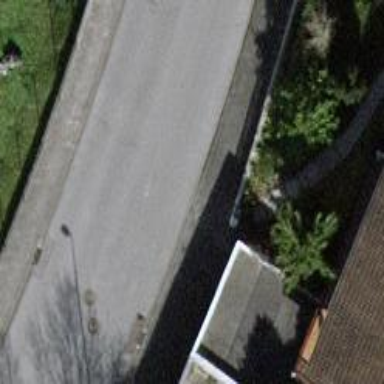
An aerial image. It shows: Group of garages.